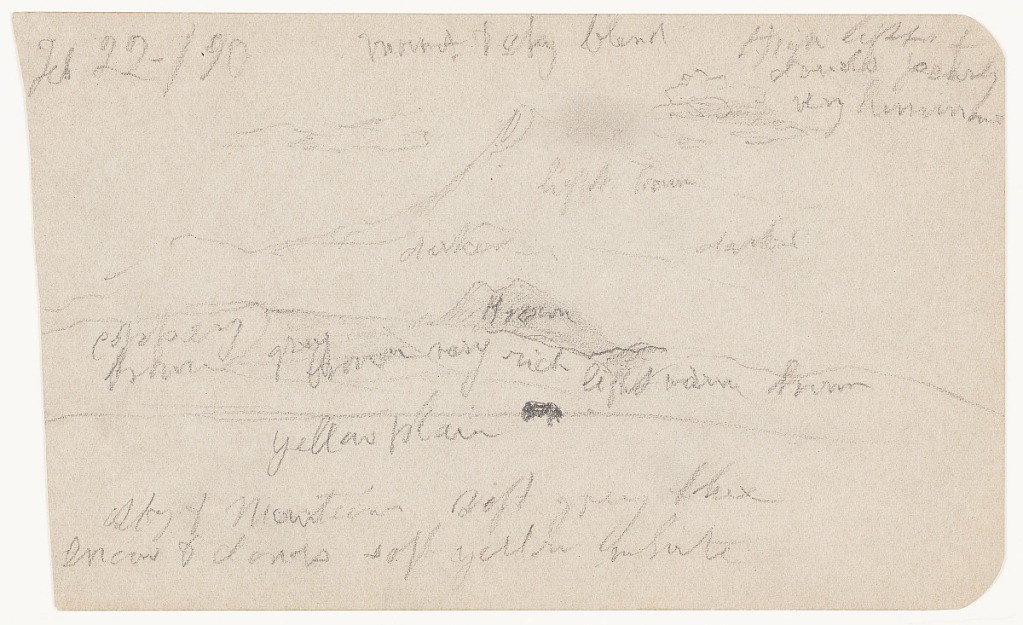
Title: Mountains in Mexico
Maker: Frederic Edwin Church, American, 1826–1900
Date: February 22, 1890
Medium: Graphite on gray wove paper
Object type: Drawing
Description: Landscape sketch showing a view of large mountains across a plain in Mexico. A wide, grassy plain extends across the foreground and middle distance until it encounters a range of rolling hills in the background. Behind these hills, a small, dark peak is visible, which itself is backdropped by an immense conical mountain, possibly the volcano Popocatépetl. Its sharp peak is flanked by puffy clouds at upper center.

Verso: Landscape sketch showing a distant view of buildings, possibly a church or monastery complex, atop a rugged mountain ridge in Mexico. Situated at center, a group of buildings that includes a tall tower is visible, perched on an undulated ridge that extends to the left and right. At right, a kind of plateau or flat peak is shown looming above the buildings.